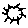
Label: sun